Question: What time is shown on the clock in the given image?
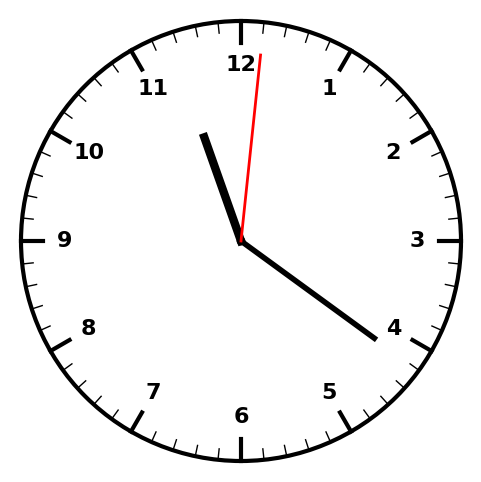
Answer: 11:21:01